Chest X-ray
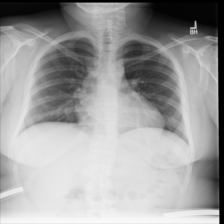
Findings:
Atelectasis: positive
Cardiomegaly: negative
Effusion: negative
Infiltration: negative
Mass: negative
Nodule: negative
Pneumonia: negative
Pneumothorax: negative
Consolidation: negative
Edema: negative
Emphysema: negative
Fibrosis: negative
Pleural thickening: negative
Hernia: negative